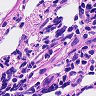
Metastatic tissue present: no